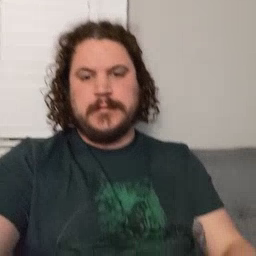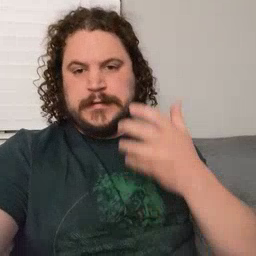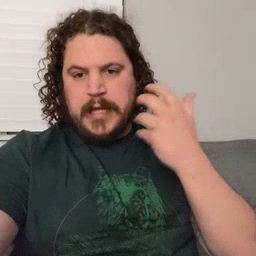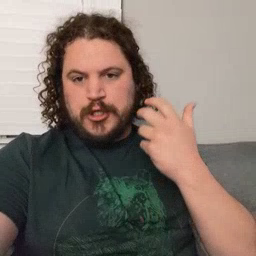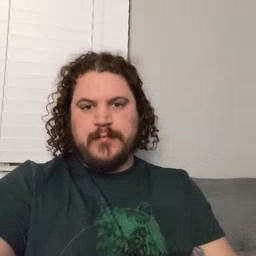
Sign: tiger